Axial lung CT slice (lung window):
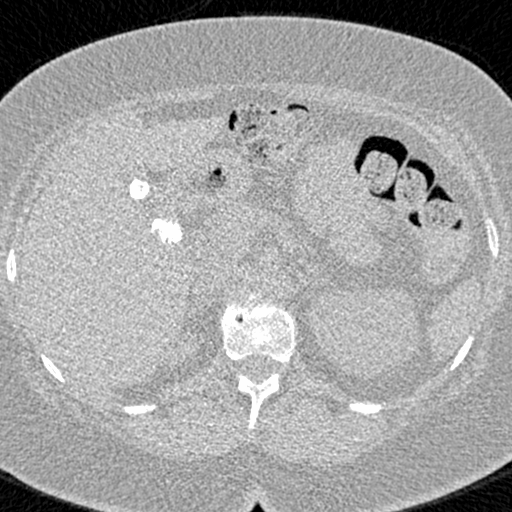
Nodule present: no